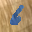
Label: 6